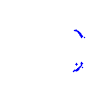
Particle: pion